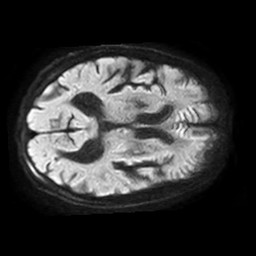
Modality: TRACE
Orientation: axial
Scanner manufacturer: philips
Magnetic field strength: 1.5 T
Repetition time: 3.398 s
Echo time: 0.06922 s